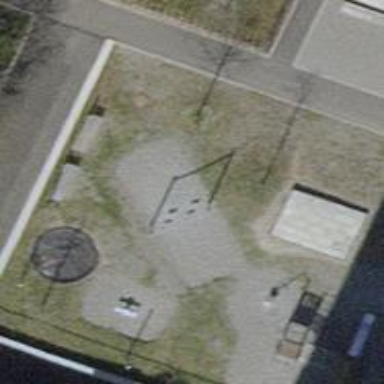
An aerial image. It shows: Playground with swings.